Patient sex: M
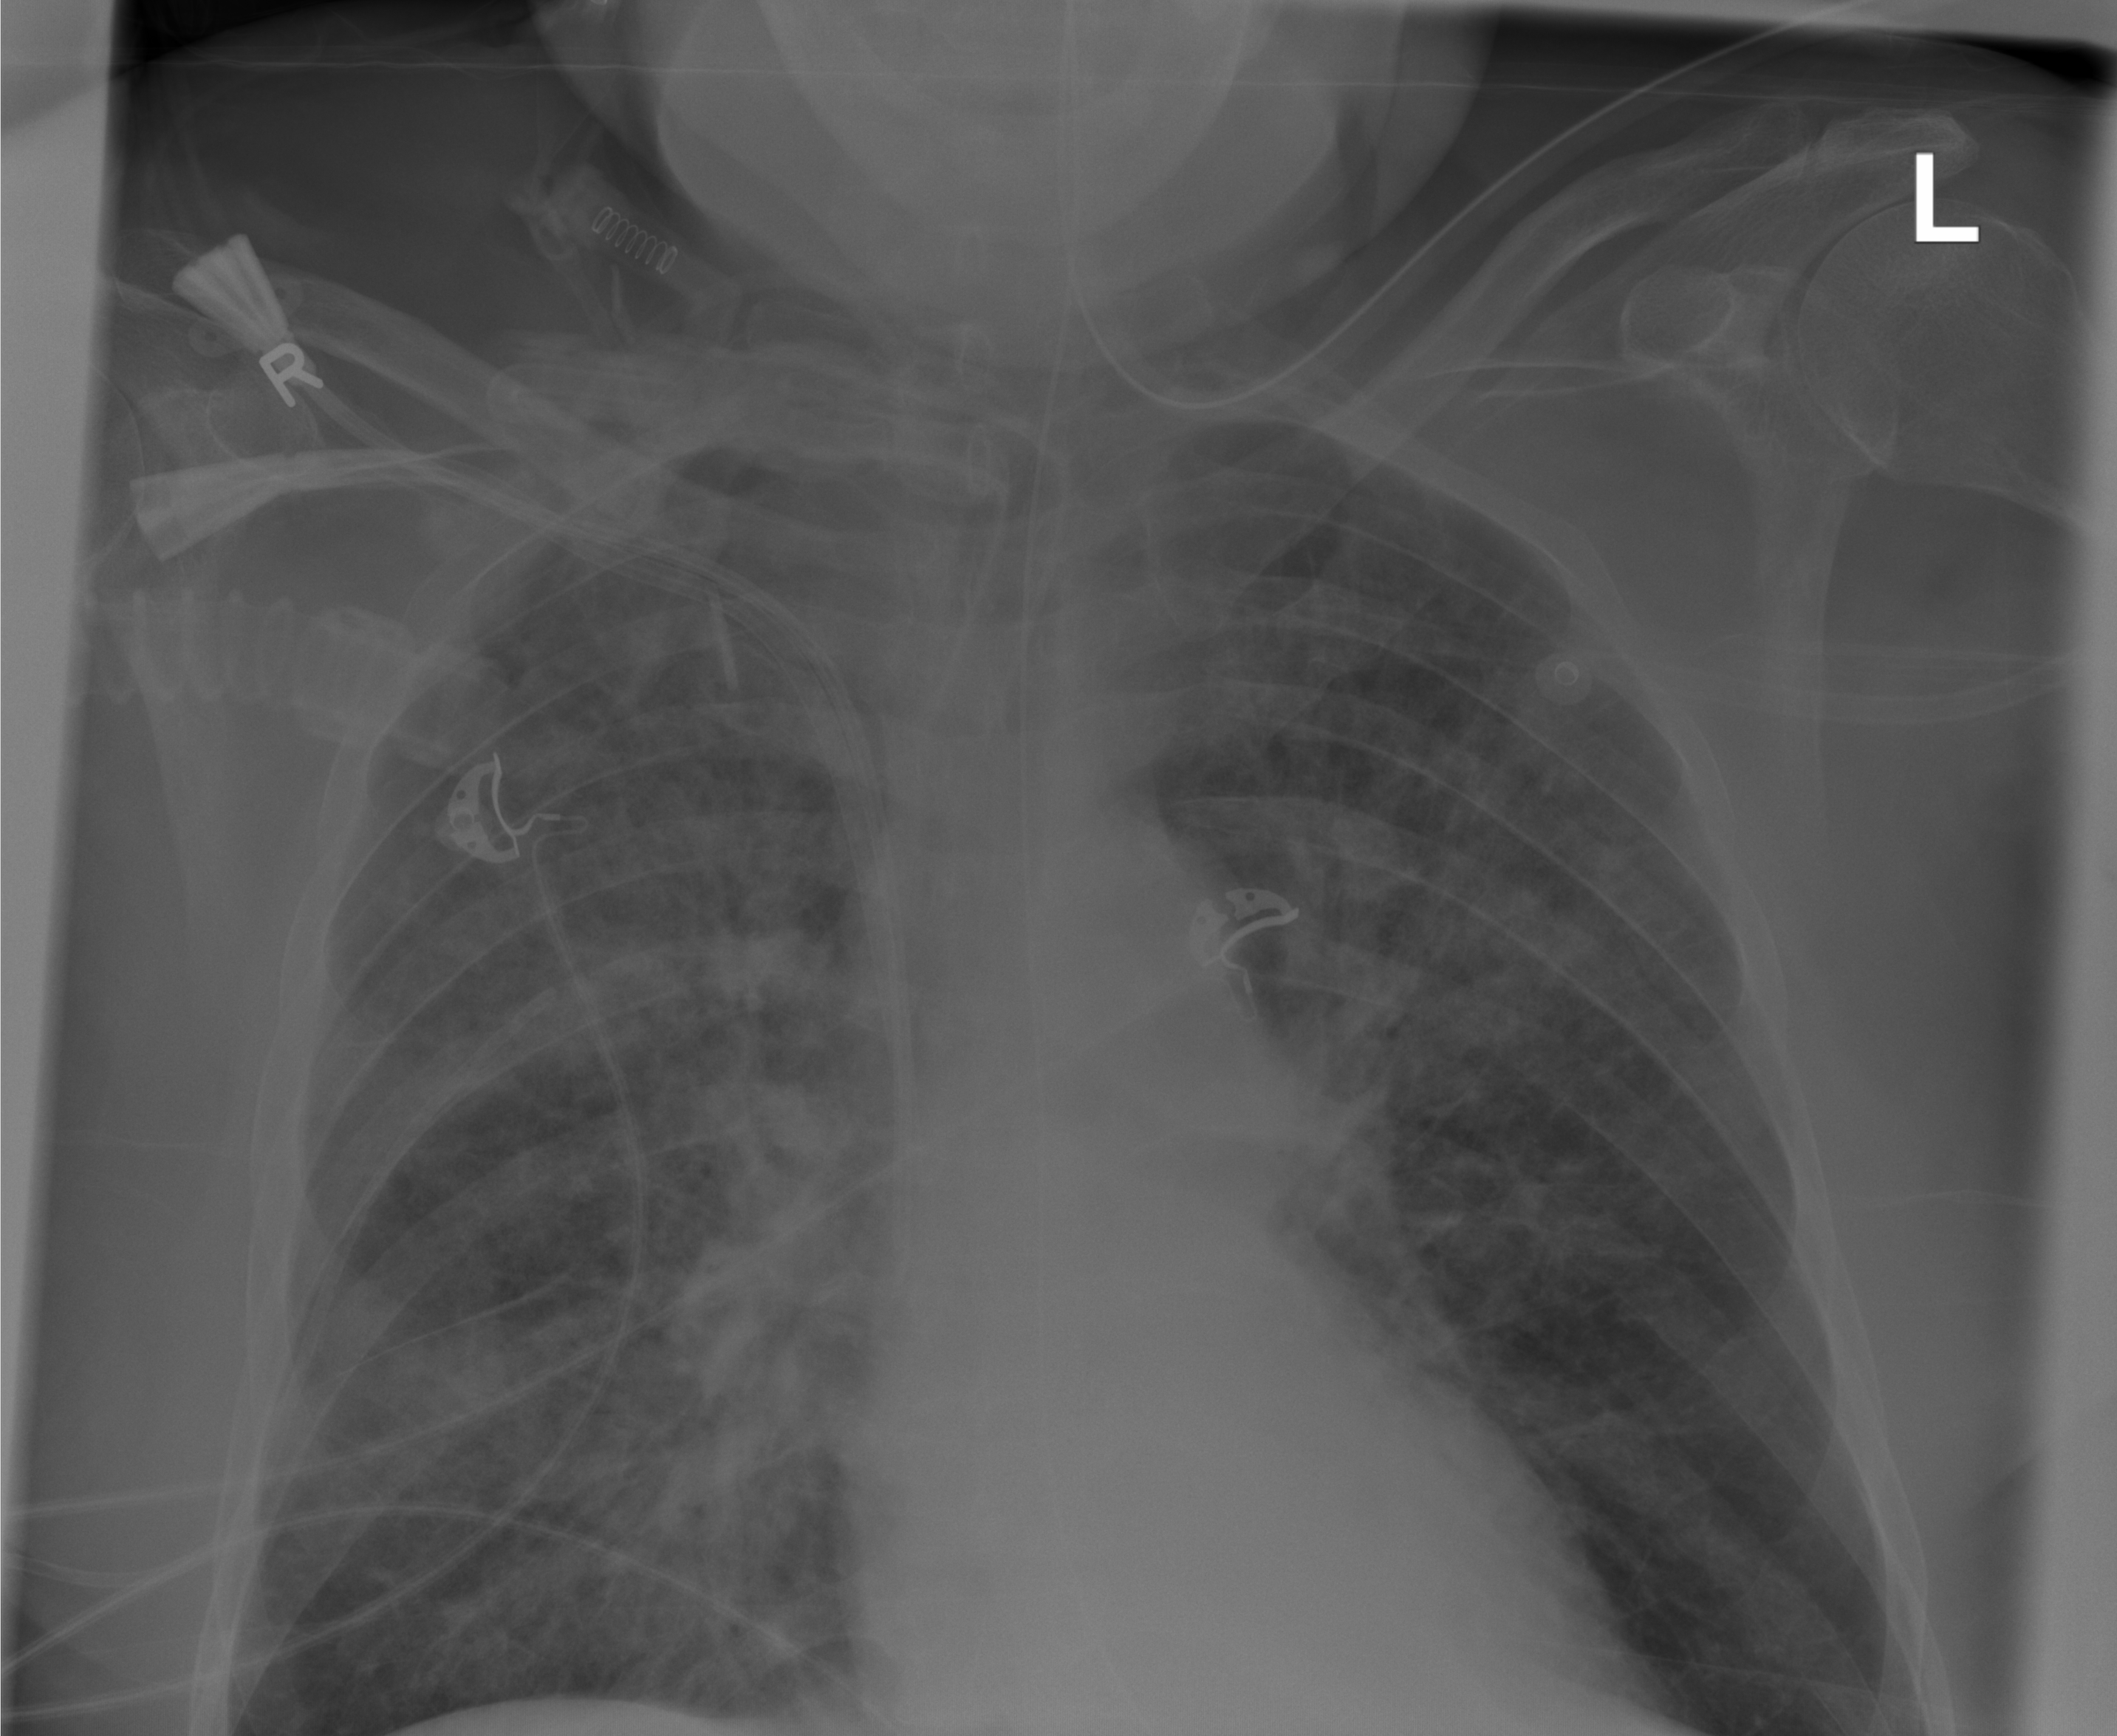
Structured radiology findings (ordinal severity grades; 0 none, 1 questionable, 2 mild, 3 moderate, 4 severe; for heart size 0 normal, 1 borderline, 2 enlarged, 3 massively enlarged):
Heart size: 0
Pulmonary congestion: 2
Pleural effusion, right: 0
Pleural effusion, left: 0
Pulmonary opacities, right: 3
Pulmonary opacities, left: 2
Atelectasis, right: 3
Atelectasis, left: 2